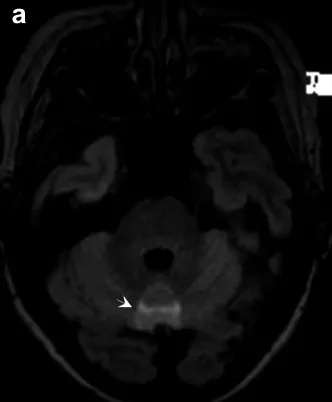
(a) T2WI-FLAIR shows a subtle area of hyperintensity in the posterior region of the cerebellar vermis (arrow). There is no evidence of restricted diffusion, suggesting probable vasogenic edema.
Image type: radiology (mri)